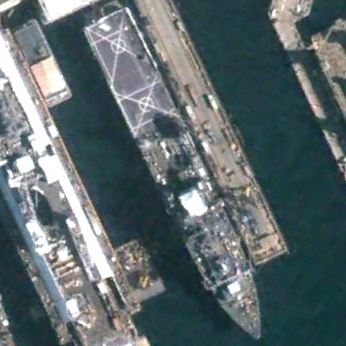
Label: combat